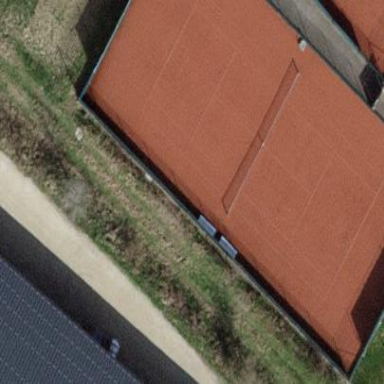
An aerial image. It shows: Tennis court on the leisure land pitch.